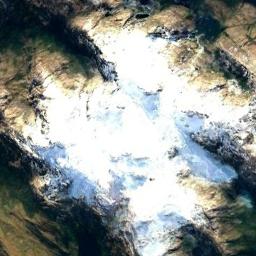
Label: snowberg